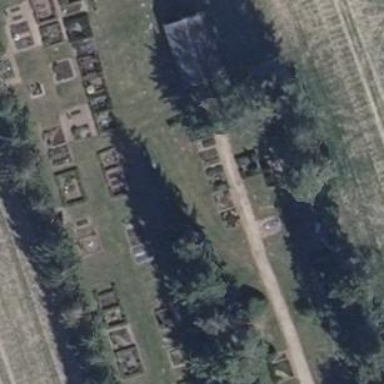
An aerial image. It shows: Cemetery.